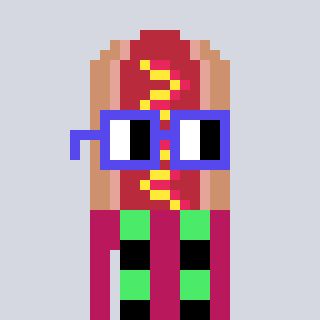
a pixel art character with square blue glasses, a hotdog-shaped head and a darkpink-colored body on a cool background